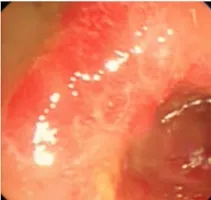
Endoscopy (C,D) Colonic mucosa showing marked generalized hyperemia with small (~1 cm diameter) and diffuse colonic circular erosions.
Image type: endoscopy (gi_endoscopy)